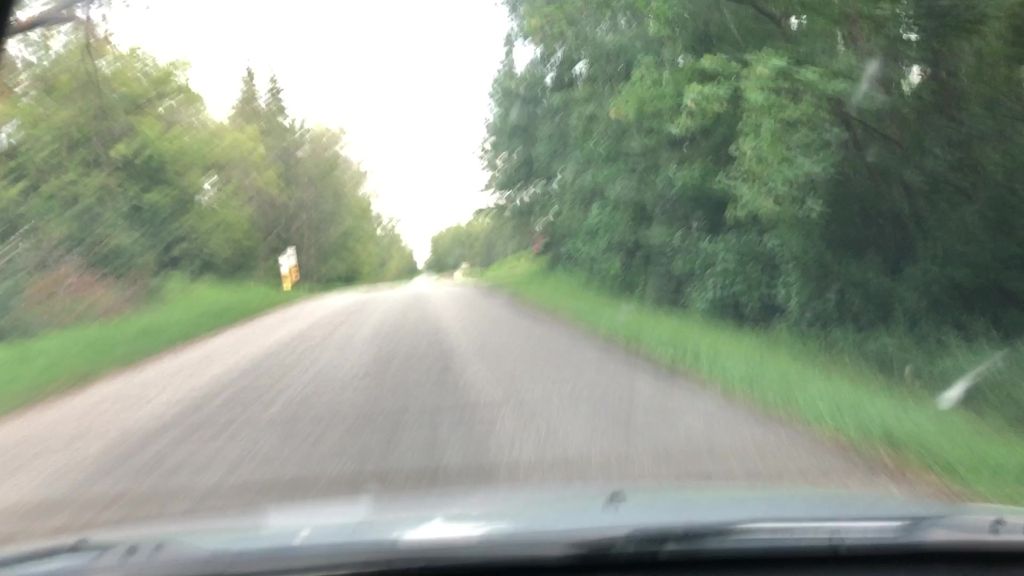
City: edmonton